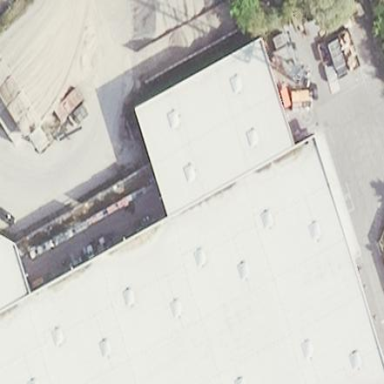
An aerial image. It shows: View of roof of building.